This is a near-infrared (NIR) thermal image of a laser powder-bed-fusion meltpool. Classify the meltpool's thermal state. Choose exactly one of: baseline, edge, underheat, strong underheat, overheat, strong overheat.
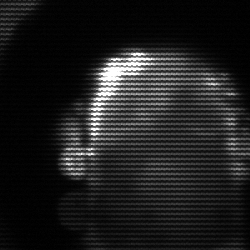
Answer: baseline